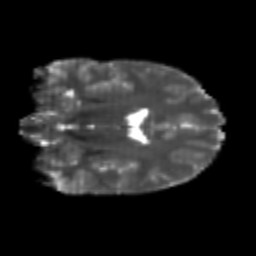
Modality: T2w
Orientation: coronal
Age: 22
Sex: male
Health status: healthy
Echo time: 0.074 s